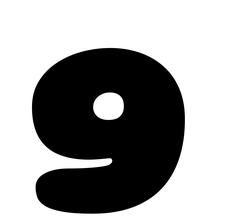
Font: Gluten_Black